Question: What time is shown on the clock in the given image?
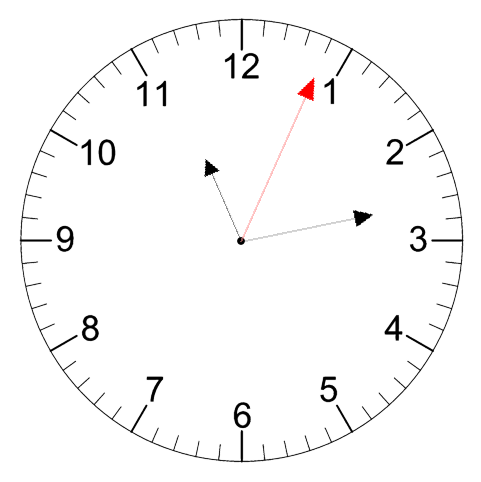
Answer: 11:13:04